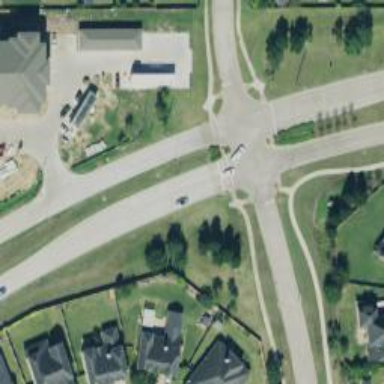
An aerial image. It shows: Secondary road.